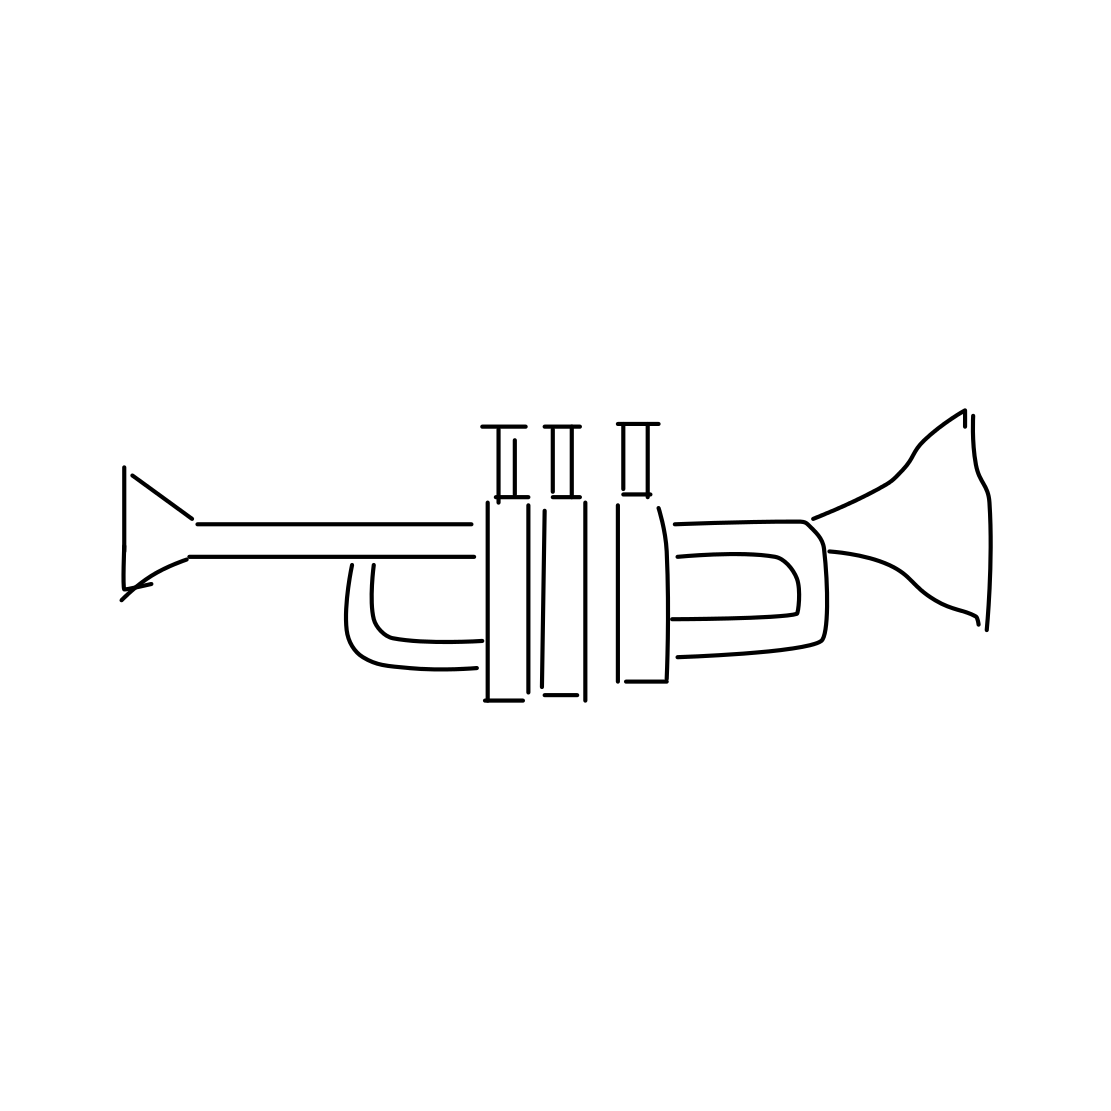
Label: trumpet